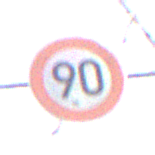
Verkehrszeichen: Geschwindigkeit90
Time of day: MorningAfternoon
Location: Outdoor (Nature)
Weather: Clear
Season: Winter
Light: Natural